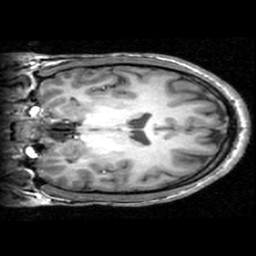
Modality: T1w
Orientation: coronal
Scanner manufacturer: ge
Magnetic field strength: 3 T
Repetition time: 0.009036 s
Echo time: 0.00184 s